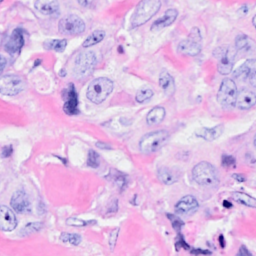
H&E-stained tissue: Breast